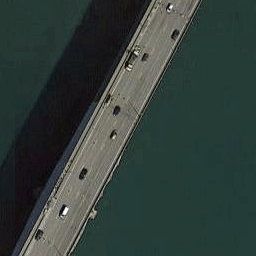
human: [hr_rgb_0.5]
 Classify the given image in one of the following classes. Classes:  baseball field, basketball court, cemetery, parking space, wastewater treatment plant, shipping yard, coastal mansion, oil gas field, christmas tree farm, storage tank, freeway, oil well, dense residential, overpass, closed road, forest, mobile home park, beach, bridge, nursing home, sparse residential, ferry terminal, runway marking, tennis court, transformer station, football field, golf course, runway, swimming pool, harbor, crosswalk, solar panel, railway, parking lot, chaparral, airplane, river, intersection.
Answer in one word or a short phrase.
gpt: bridge